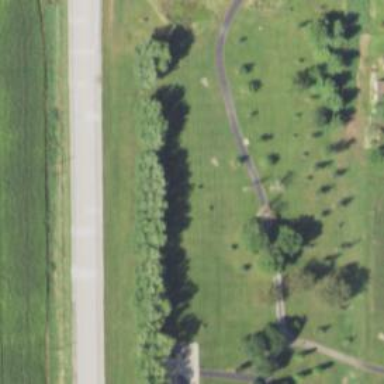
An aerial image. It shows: Disc golf hole.